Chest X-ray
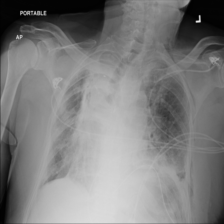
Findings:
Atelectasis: negative
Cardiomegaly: negative
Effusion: negative
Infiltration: negative
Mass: negative
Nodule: negative
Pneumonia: negative
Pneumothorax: positive
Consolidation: negative
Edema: negative
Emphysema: negative
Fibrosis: positive
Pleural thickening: negative
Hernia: negative